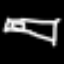
Label: bed